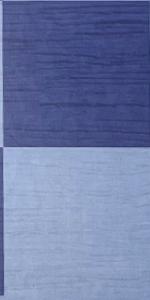
Label: Empty